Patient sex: F
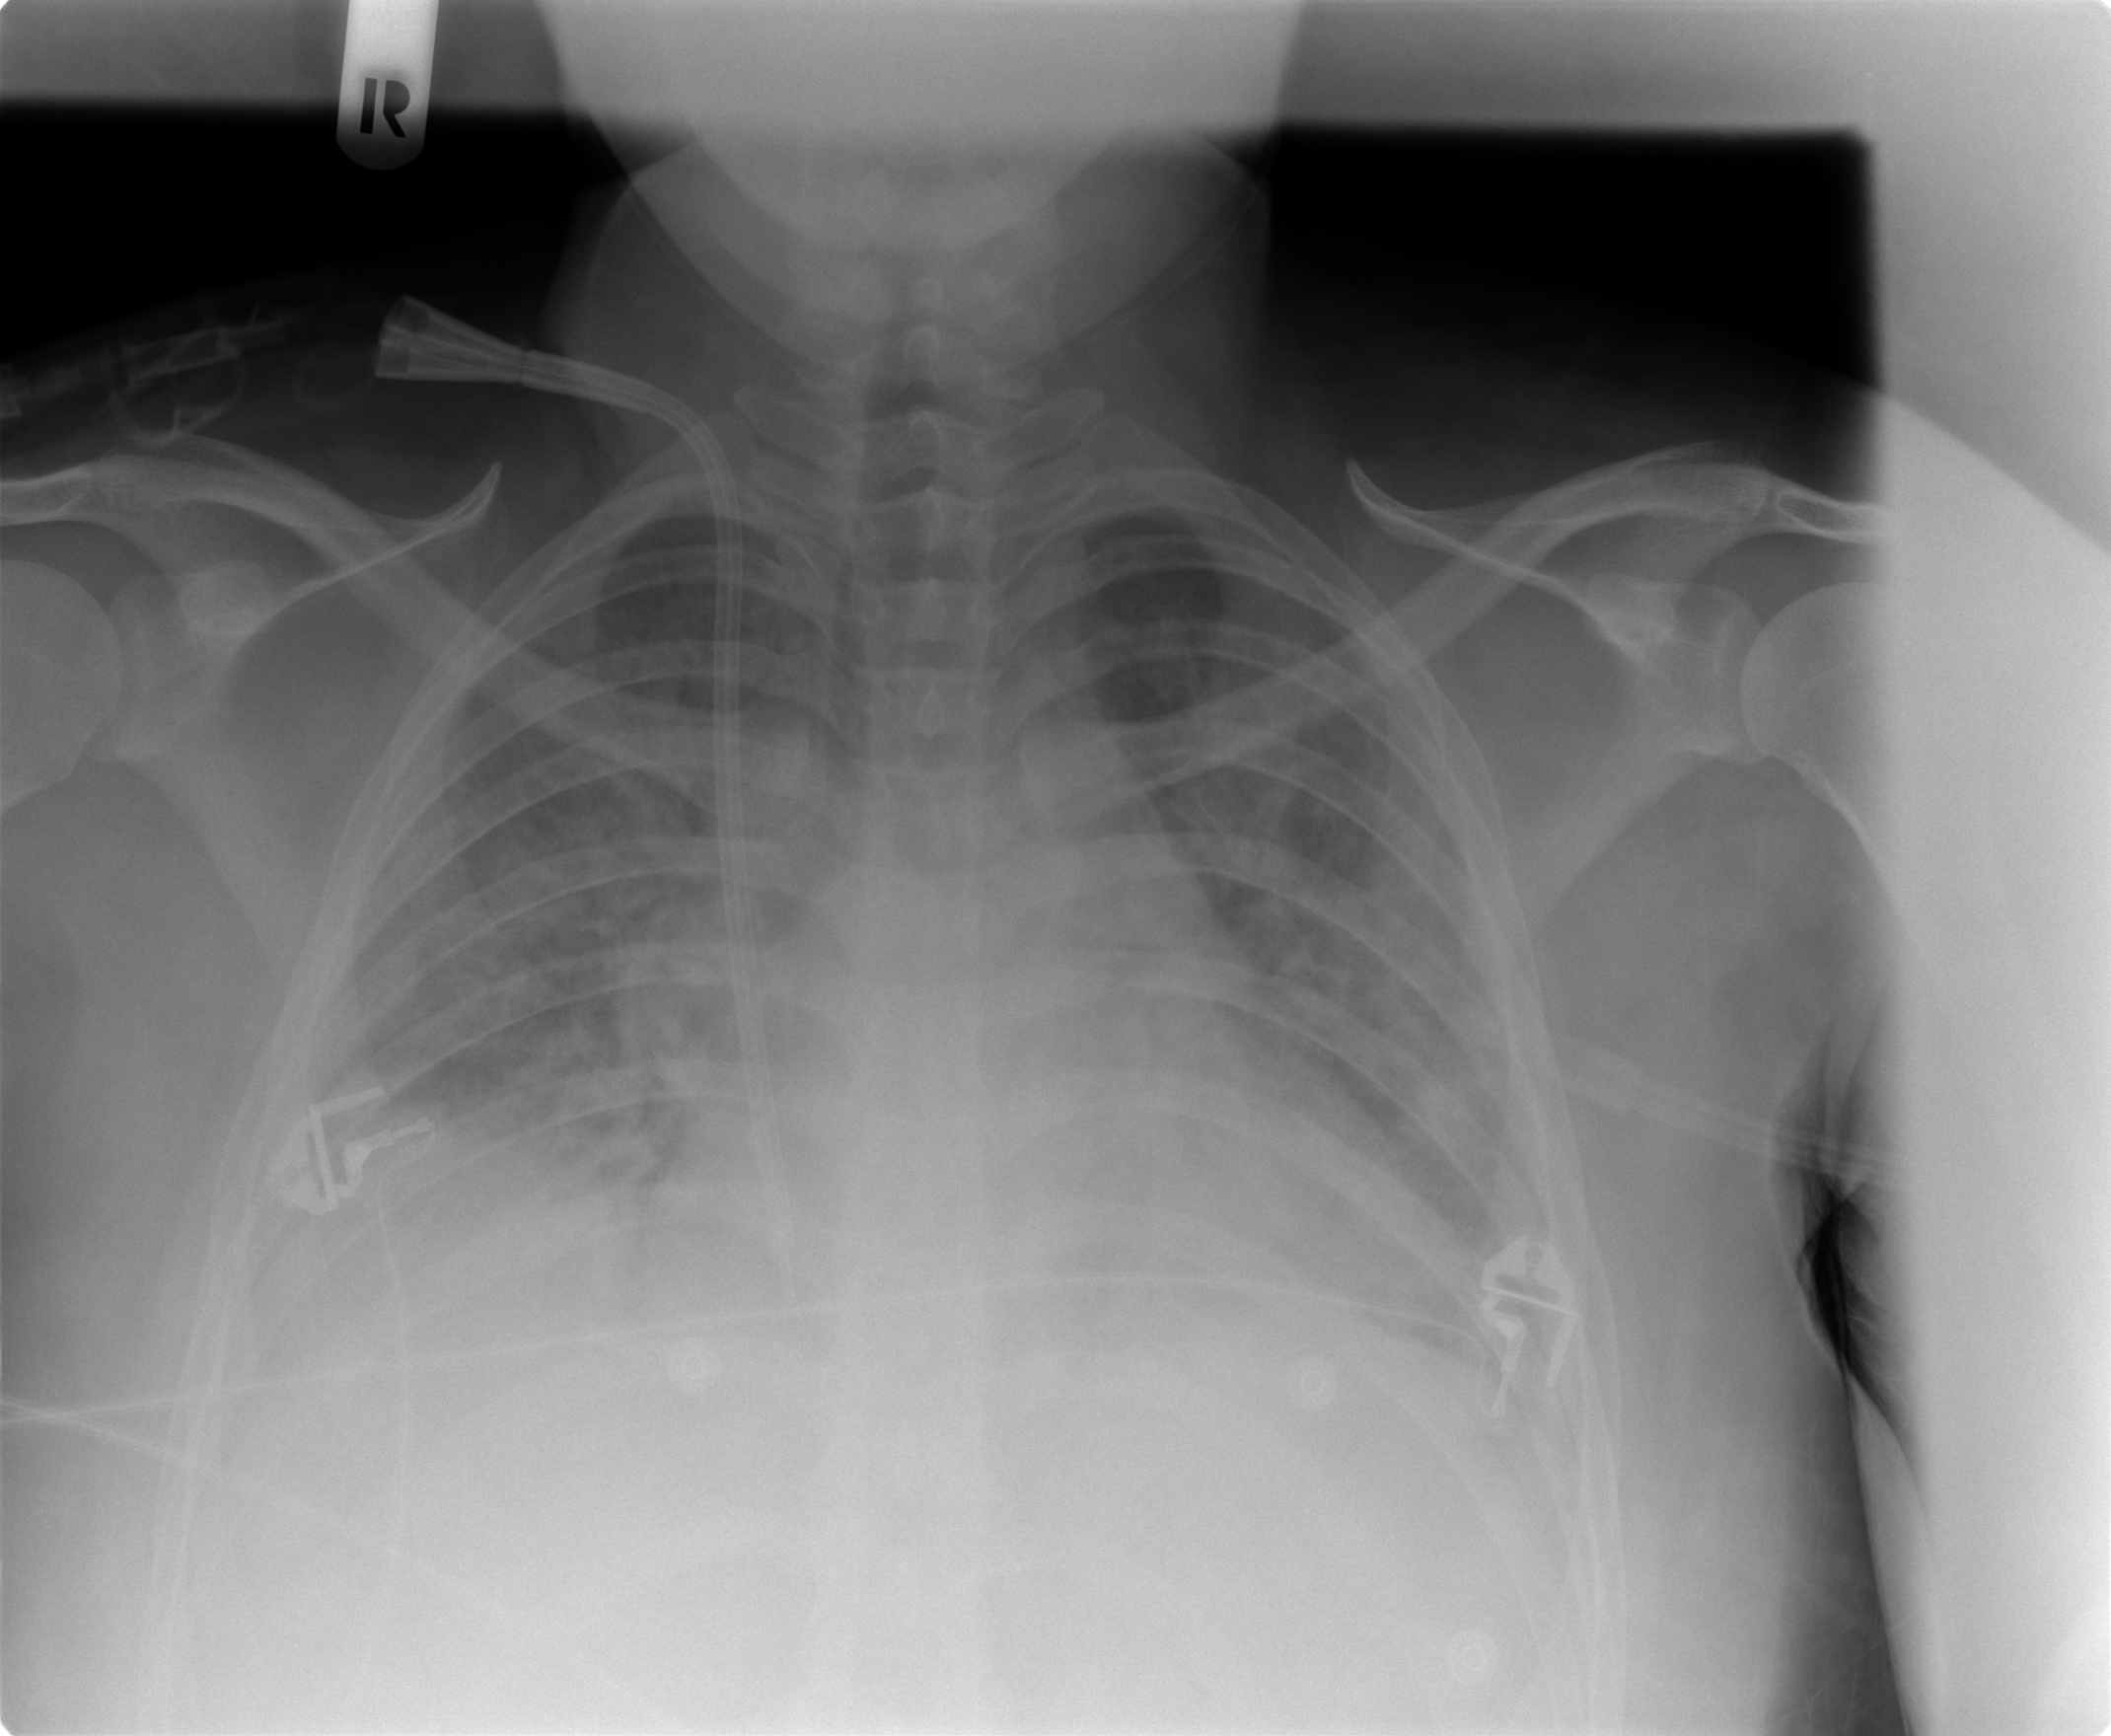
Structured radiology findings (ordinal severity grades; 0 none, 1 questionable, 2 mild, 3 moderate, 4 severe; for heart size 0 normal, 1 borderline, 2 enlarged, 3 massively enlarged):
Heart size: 2
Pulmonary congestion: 2
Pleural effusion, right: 2
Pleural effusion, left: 2
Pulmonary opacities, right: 2
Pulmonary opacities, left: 2
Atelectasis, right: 2
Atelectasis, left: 2